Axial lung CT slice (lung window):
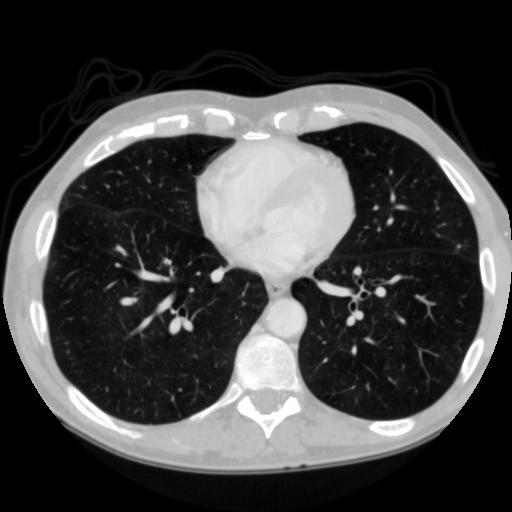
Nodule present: no